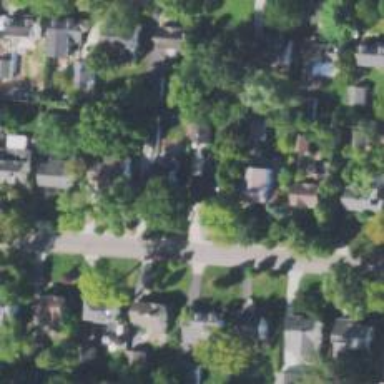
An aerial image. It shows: Residential driveway serving as service road.